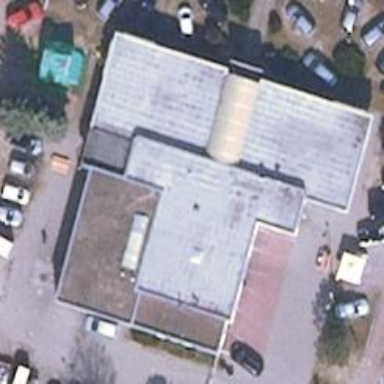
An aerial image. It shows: Shop that sells cars.